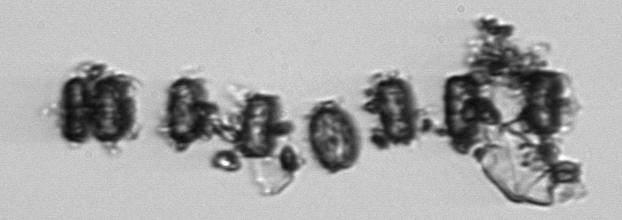
Label: Thalassiosira_TAG_external_detritus